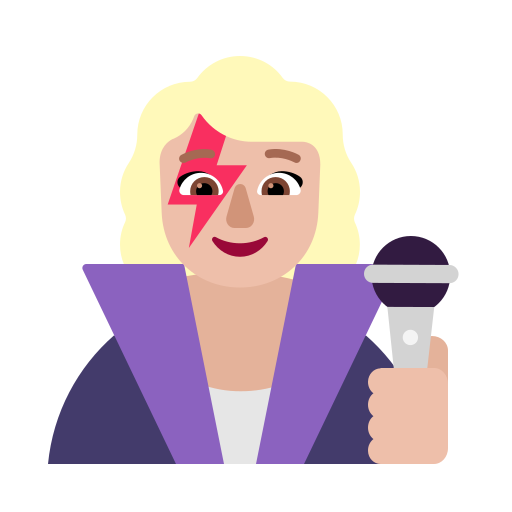
woman singer flat  light